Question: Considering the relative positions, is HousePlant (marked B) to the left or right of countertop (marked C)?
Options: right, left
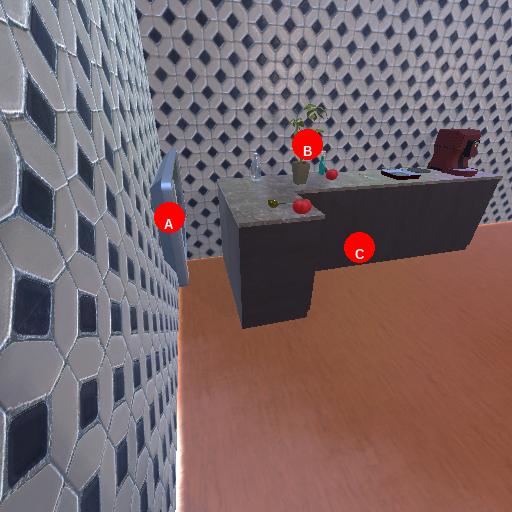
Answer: right